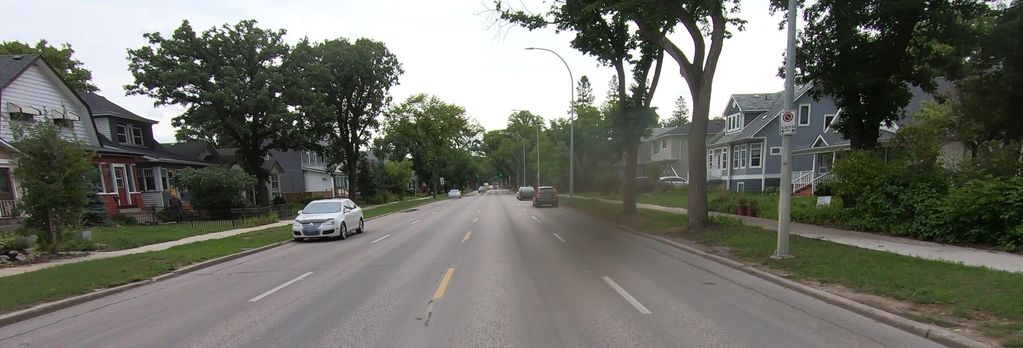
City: winnipeg